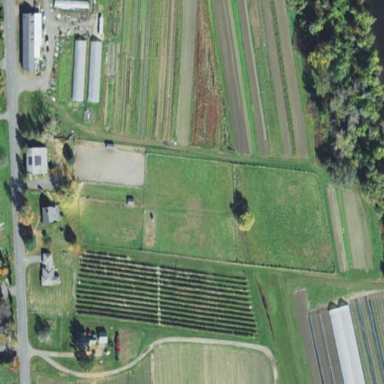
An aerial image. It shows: Farmland with agricultural activities.